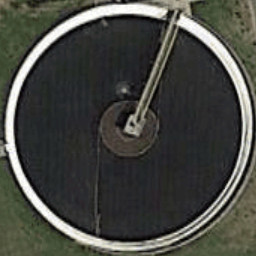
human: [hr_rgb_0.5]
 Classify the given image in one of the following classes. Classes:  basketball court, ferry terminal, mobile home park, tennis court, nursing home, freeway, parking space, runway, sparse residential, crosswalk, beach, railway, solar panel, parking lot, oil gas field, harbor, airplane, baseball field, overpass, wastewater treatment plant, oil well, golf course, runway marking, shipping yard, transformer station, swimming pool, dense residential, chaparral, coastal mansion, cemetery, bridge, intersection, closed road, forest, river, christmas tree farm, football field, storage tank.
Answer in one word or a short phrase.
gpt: wastewater treatment plant